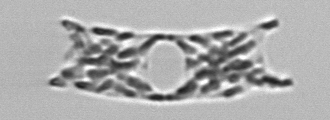
Label: Eucampia